Field crop: tomato
Growth stage: 2
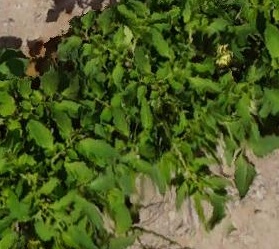
Species: tomato